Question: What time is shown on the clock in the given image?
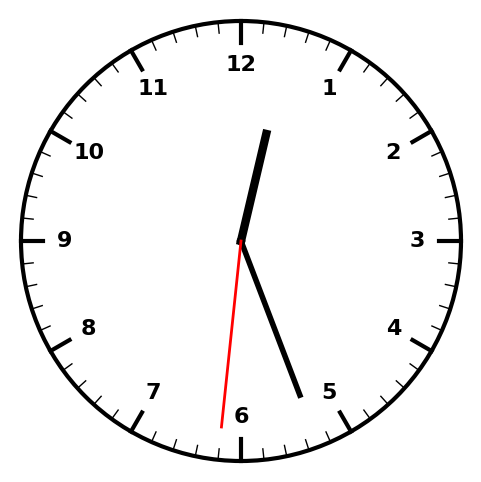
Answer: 12:26:31